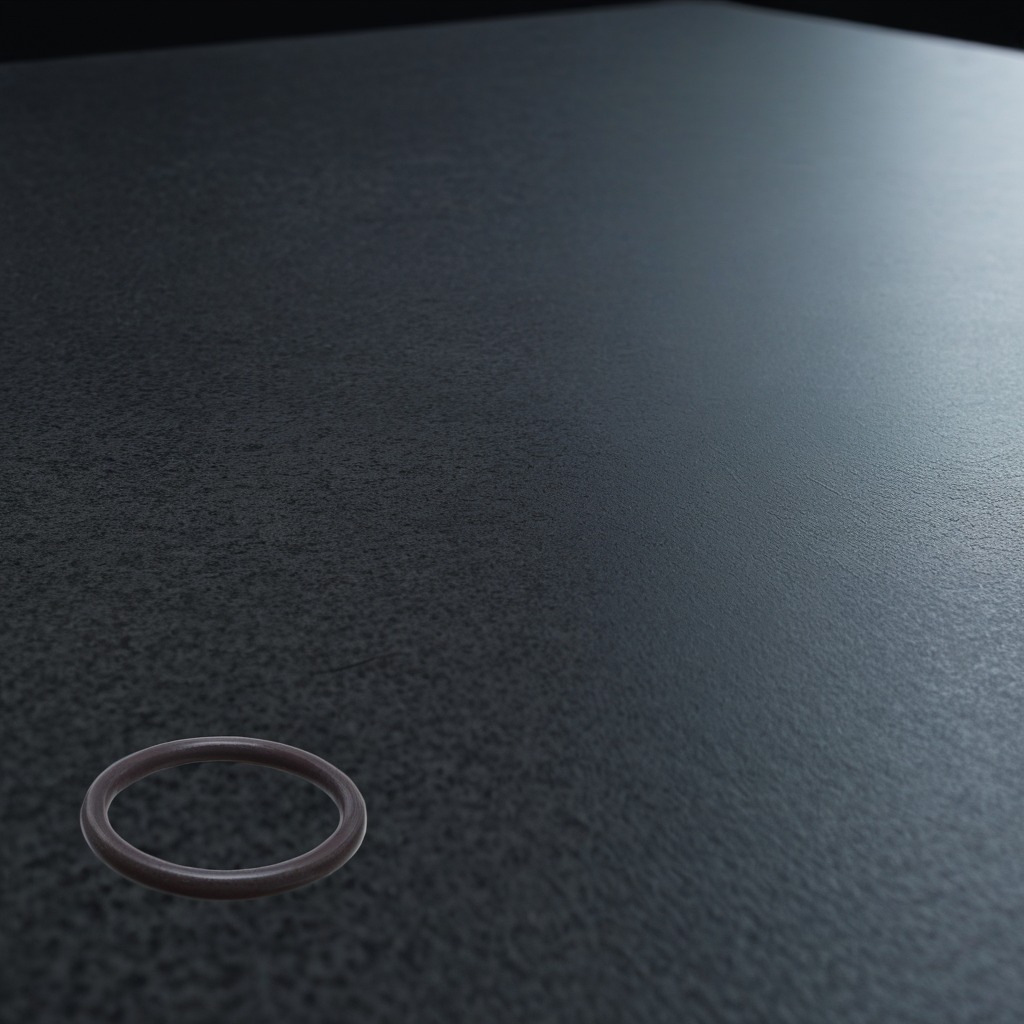
A rubber O-ring is lying on the clean granite table inside a workshop at night.